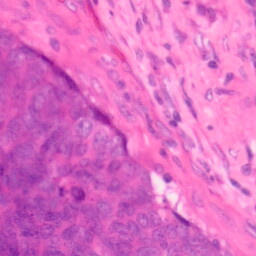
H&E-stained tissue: Colon